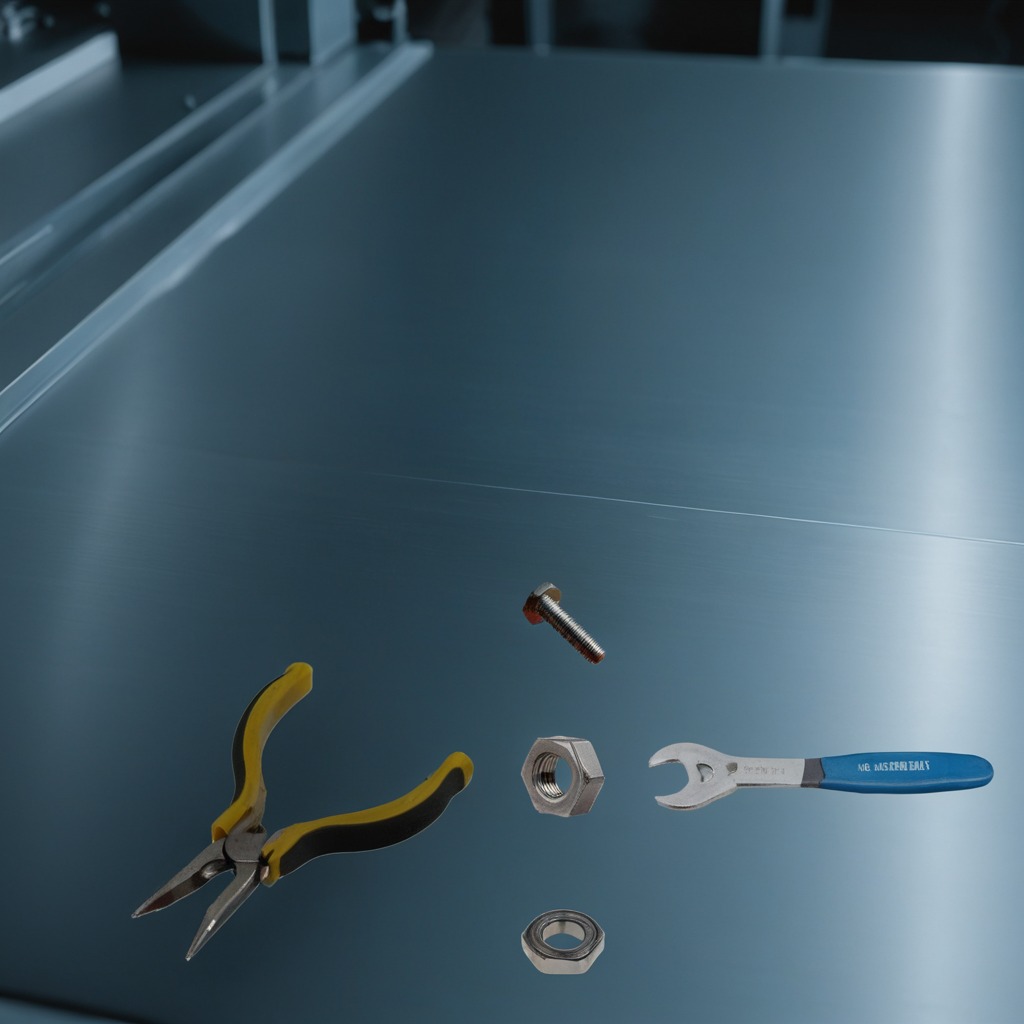
A ball bearing, a machine screw, pliers, nut, and wrench are lying on a metal table.